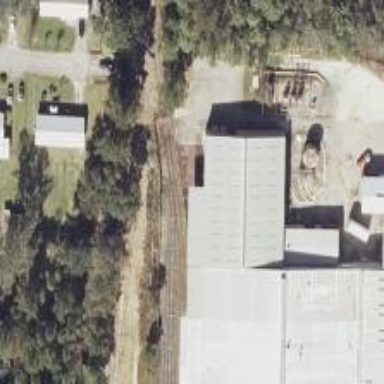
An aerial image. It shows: Rail spur service.